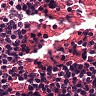
Metastatic tissue present: no